Aerial crown-view tile of a tropical tree (Barro Colorado Island, Panama), acquired 20240918:
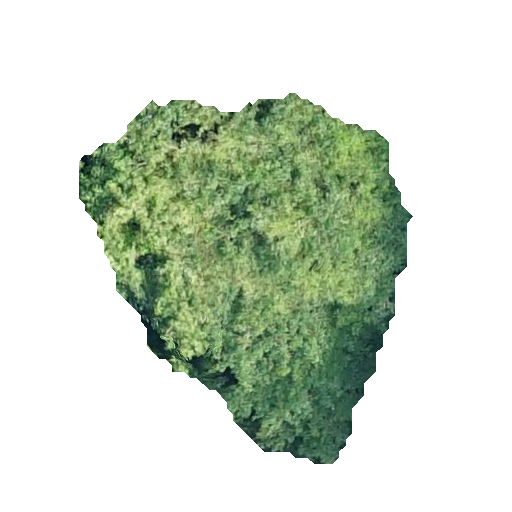
Species: Hura crepitans
GBIF accepted scientific name: Hura crepitans
Crown area: 129.302 m²